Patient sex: M
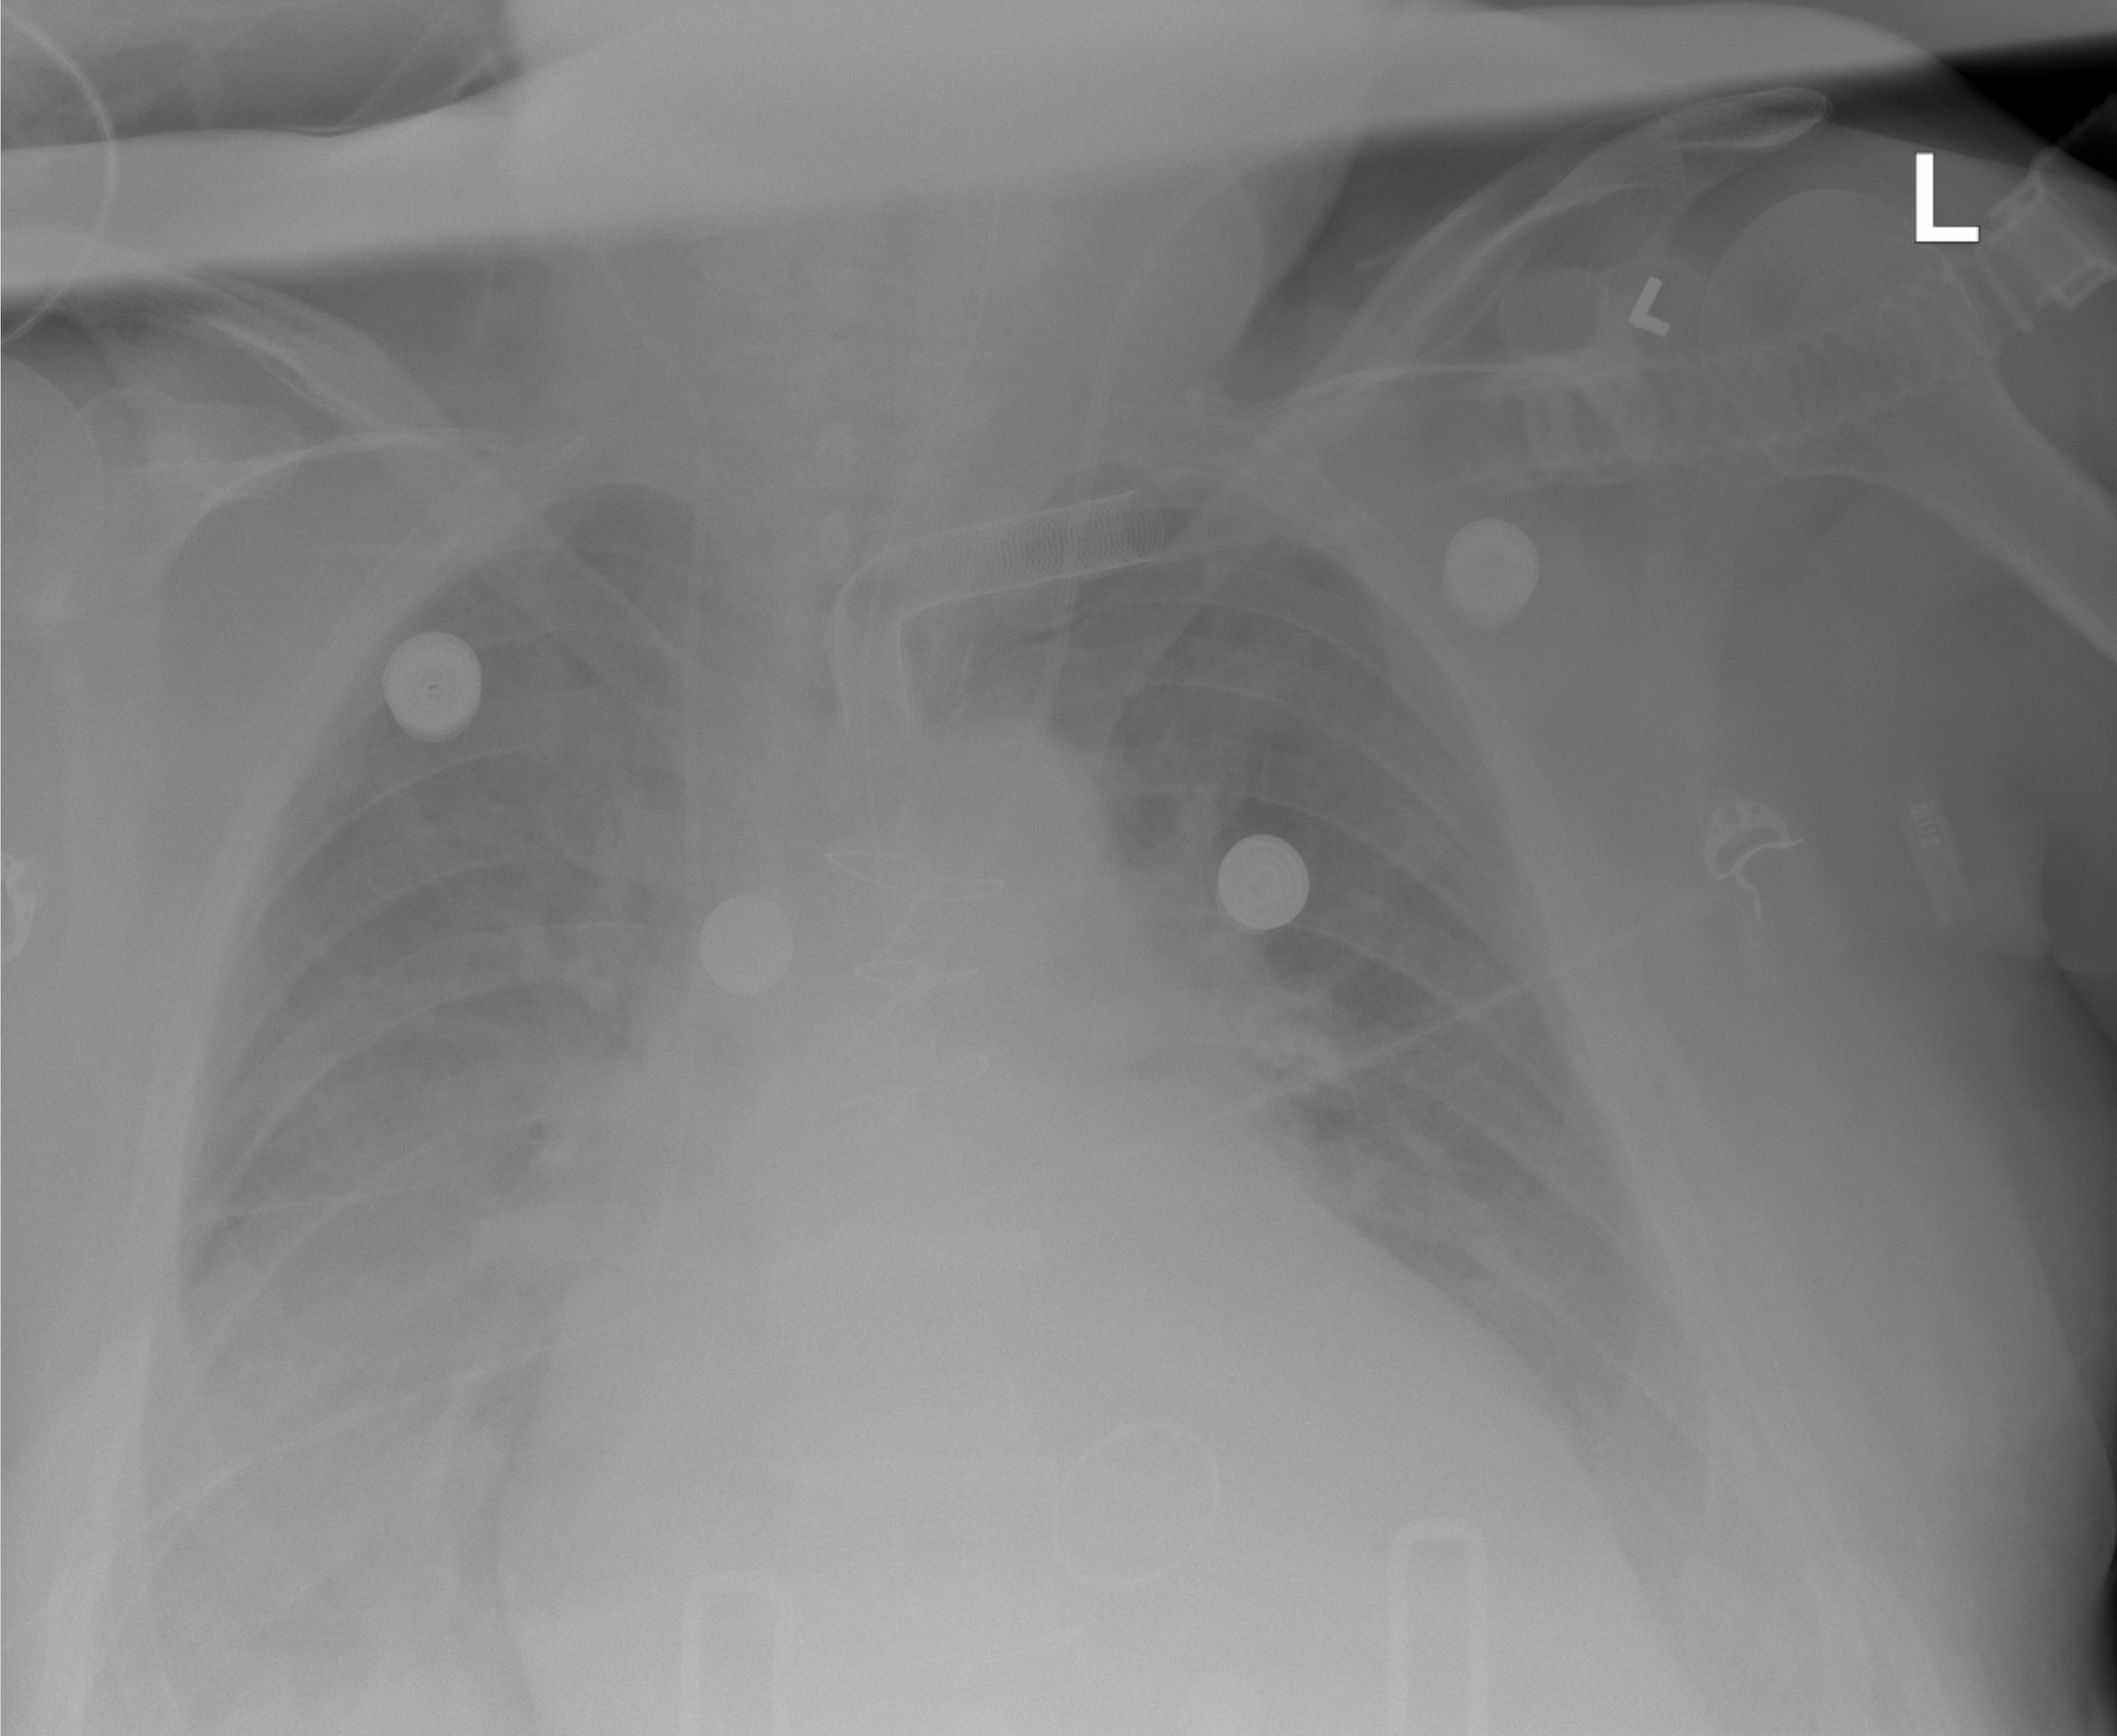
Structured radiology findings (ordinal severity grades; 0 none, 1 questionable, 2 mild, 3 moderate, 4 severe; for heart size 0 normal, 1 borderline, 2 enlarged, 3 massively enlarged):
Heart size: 3
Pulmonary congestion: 2
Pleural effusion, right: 3
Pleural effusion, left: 3
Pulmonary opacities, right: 0
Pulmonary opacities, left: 0
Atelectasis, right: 3
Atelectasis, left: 2